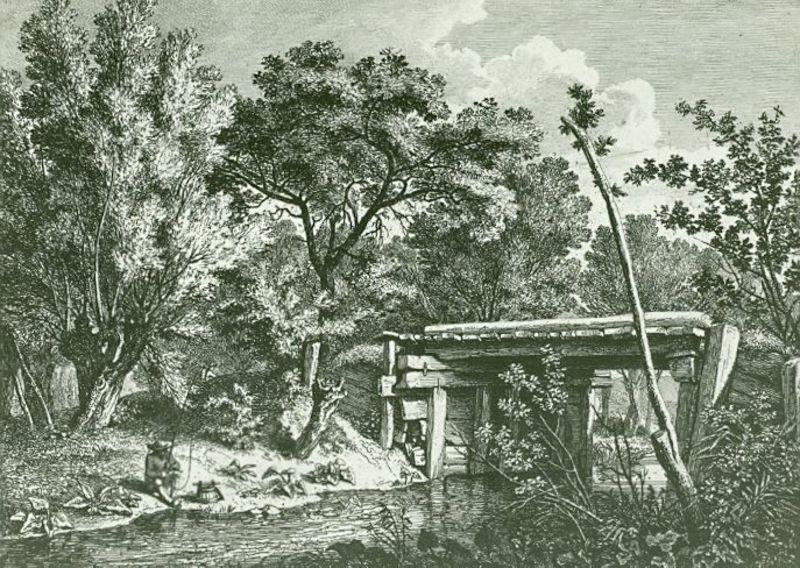
Titel: Brücke über Waldbach
Künstler: Heinrich Reinhold
Standort: Karlsruhe
Institution: Staatliche Kunsthalle Karlsruhe
Schlagwörter: baum, blätter, gemälde, himmel, laub, mann, wasser, weiß, wolken, bäume, fluss, grün, landschaft, sand, see, sitzen, teich, ufer, äste, grau, hell, holz, hut, licht, schwarz, zeichnung, gras, haus, wolke, malerei, wand, barock, mensch, niederlande, ast, bach, baumstamm, mühle, natur, stamm, weide, brücke, busch, büsche, gebüsch, gewässer, hütte, kanal, sträucher, sitzend, blatt, pflanze, pflanzen, tal, wald, arbeit, beine, deutschland, bein, wellen, man, fischer, mauer, grafik, graphik, latten, idylle, rand, damm, böschung, romantik, strom, wehr, häuschen, steg, stämme, sitzt, korb, bohlen, farn, bretter, bauer, waldrand, ruine, stütze, weiden, idyll, lichtung, brett, druck, druckgraphik, lithographie, schwarzweiss, druckgrafik, schraffur, radierung, stich, illustration, angel, fisch, himme, maserung, lanschaft, laubbäume, eiche, fischerei, holzbohlen, eimer, kupferstich, rute, gemölde, baumstumpf, angler, angeln, fischen, holzeimer, bauwerk, holzbretter, holzbrücke, schleuse, ernährung, stizen, bäu,e, baufällig, kopfweide, angelt, 19. jahrhundert, 18. jahrhundert, 1700, bnüsche, verbau, bäume brücke angler, ruckgraphik, hlozbalken, bretterhütte, brrücke, fuluss